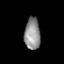
Tissue: prostate
Cell type: T cells
Senescence score: 0.354
Nuclear area (px): 491
Mean DAPI intensity: 144.568